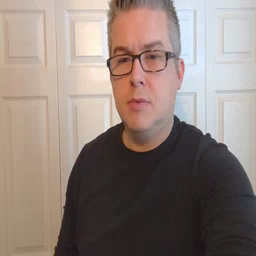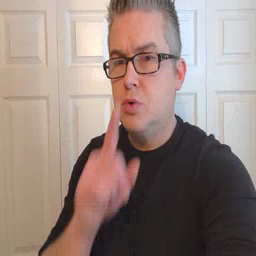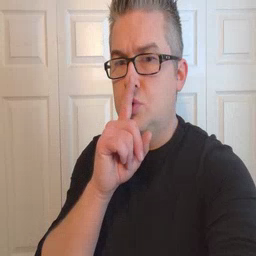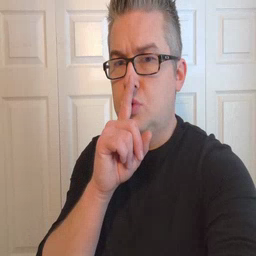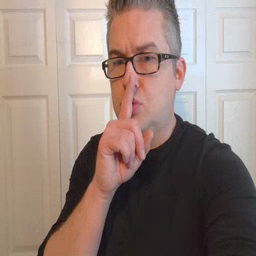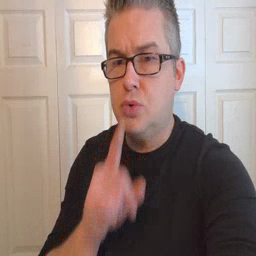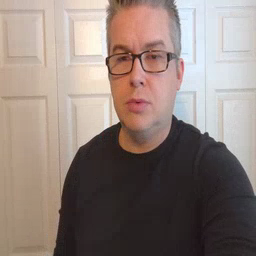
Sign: shhh